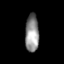
Tissue: skin
Cell type: Fibroblasts
Senescence score: 0.7367
Nuclear area (px): 511
Mean DAPI intensity: 140.229